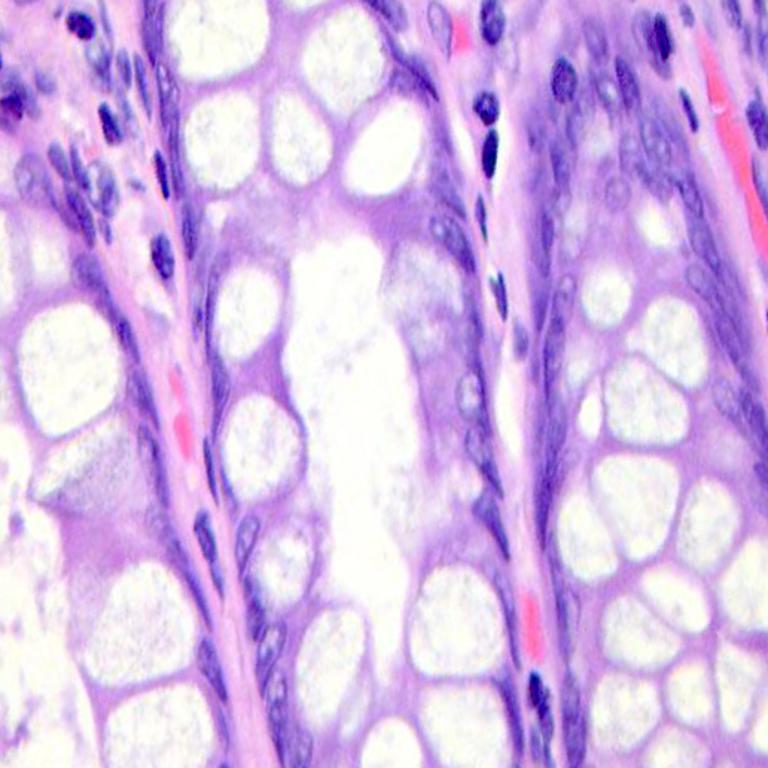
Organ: colon
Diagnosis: benign